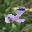
Label: 2